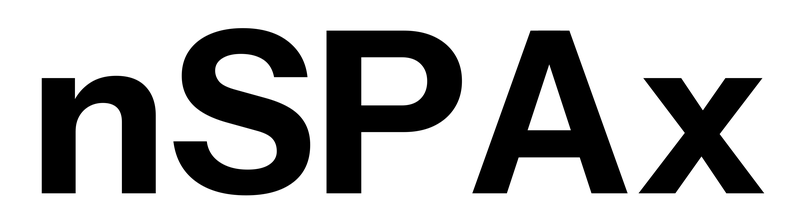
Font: InstrumentSans_Bold